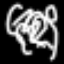
Label: squiggle